Field crop: maize
Growth stage: 2
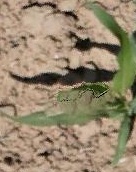
Species: maize